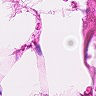
Metastatic tissue present: no